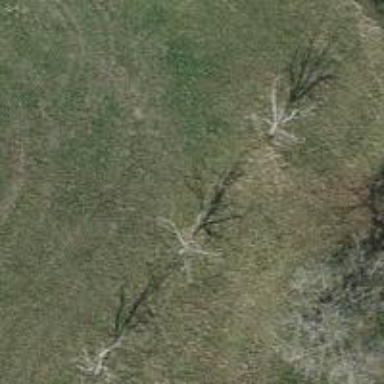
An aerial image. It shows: Single tag "natural: tree."